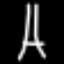
Label: The Eiffel Tower